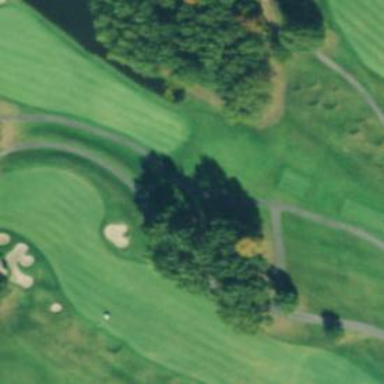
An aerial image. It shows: Path designated for golf carts.